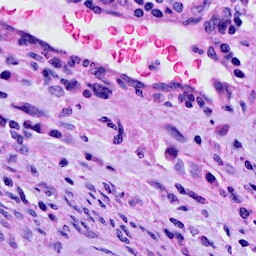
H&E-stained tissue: Cervix